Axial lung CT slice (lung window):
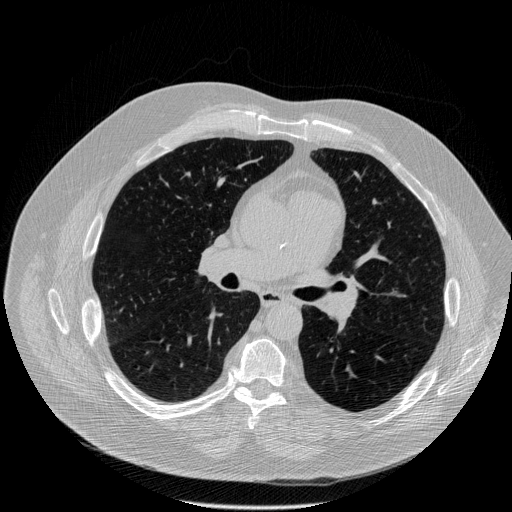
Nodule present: no